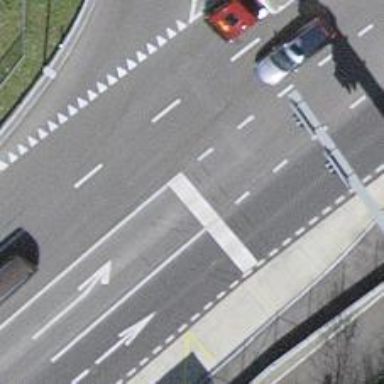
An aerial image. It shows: Road with traffic signals.